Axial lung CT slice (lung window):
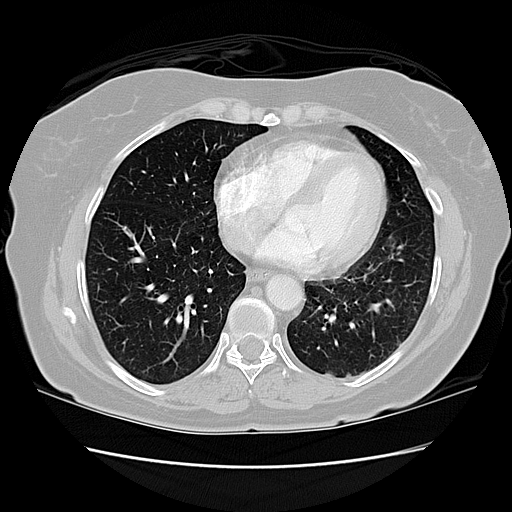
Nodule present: no